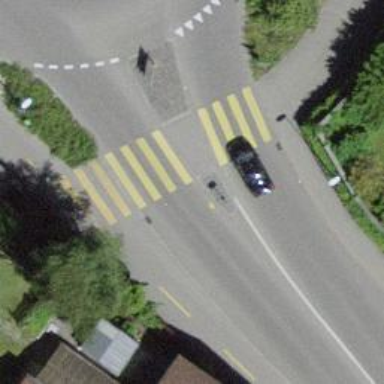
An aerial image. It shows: Uncontrolled zebra crossing with pedestrian island.